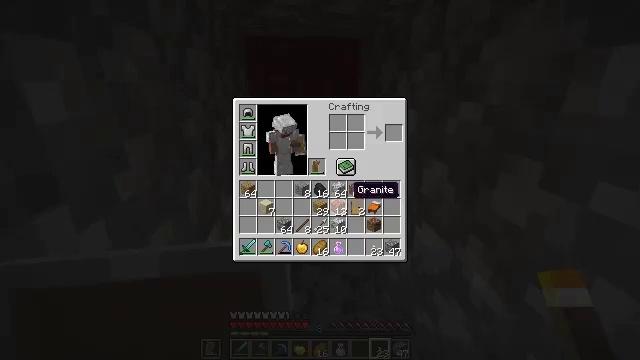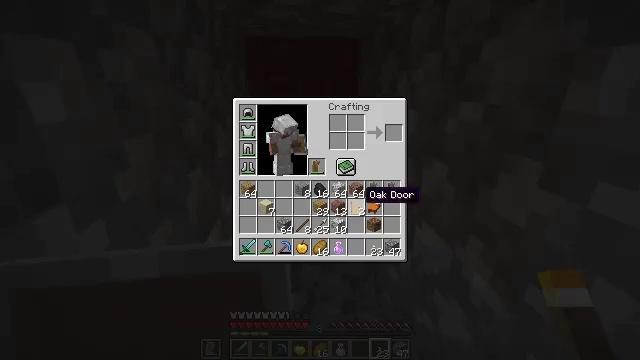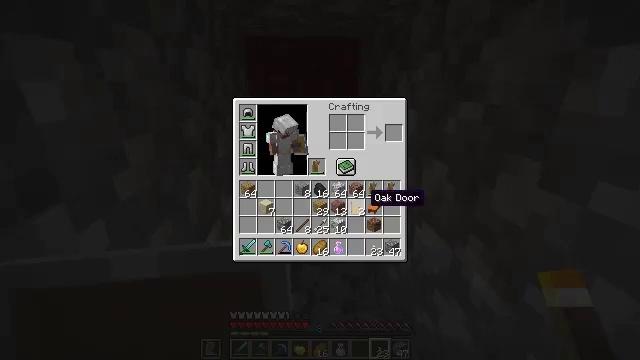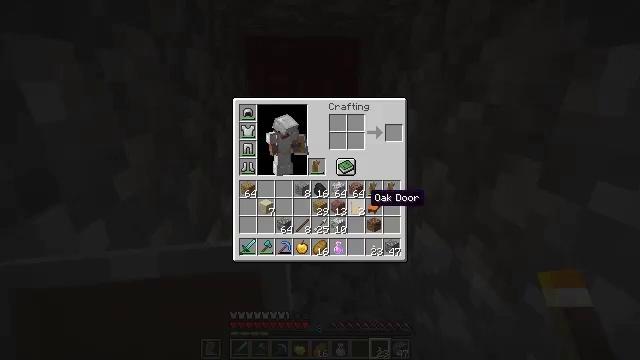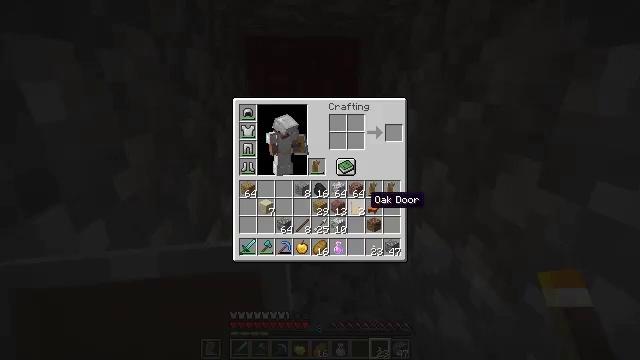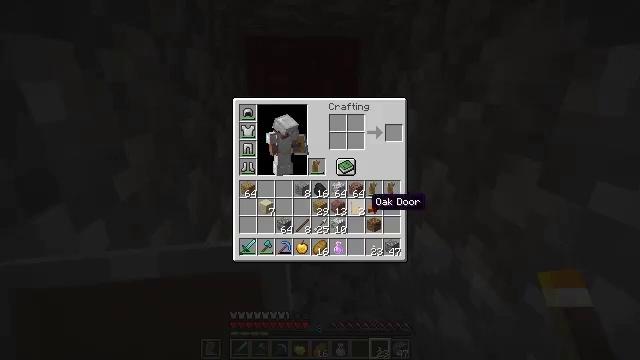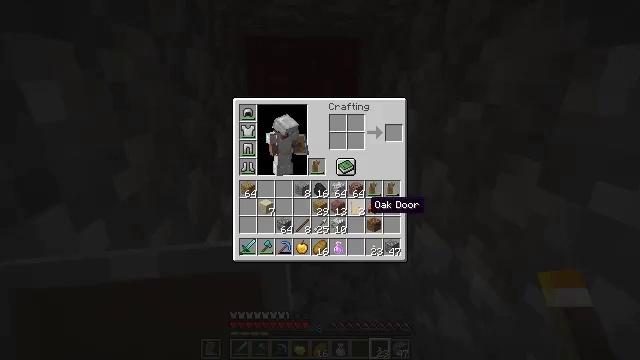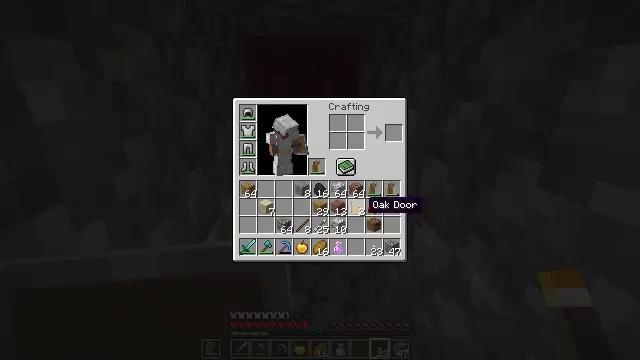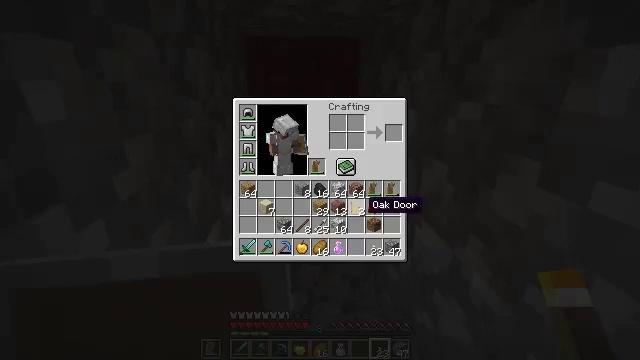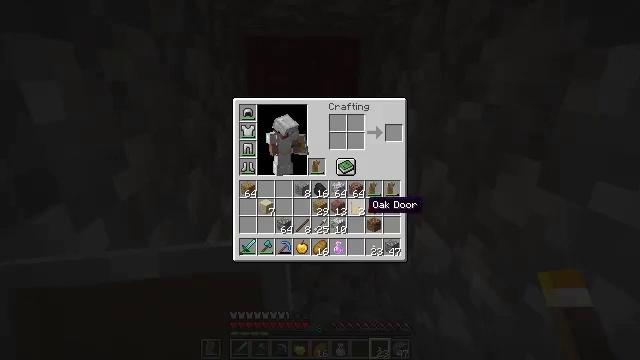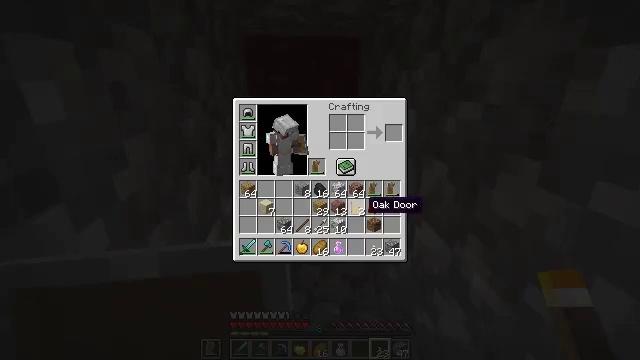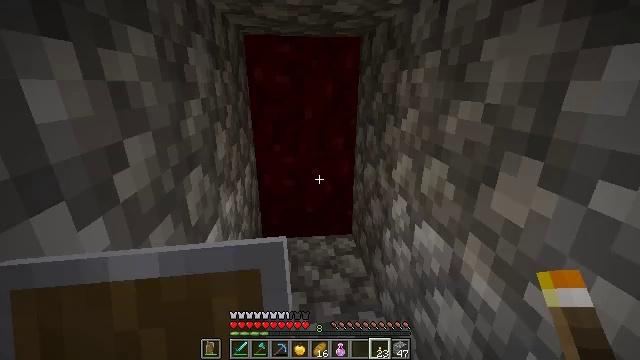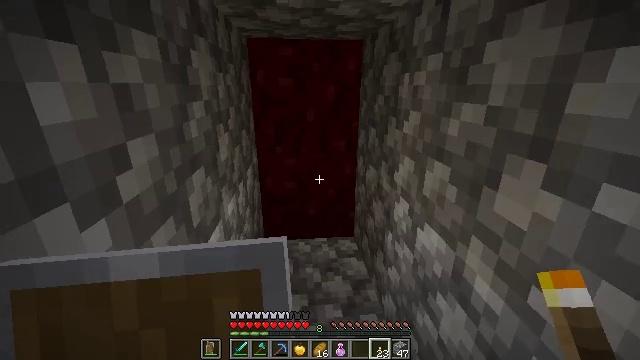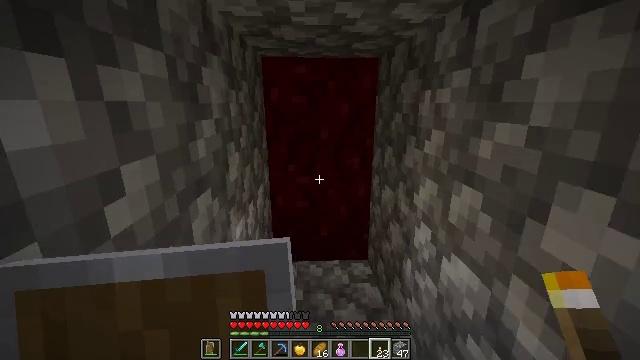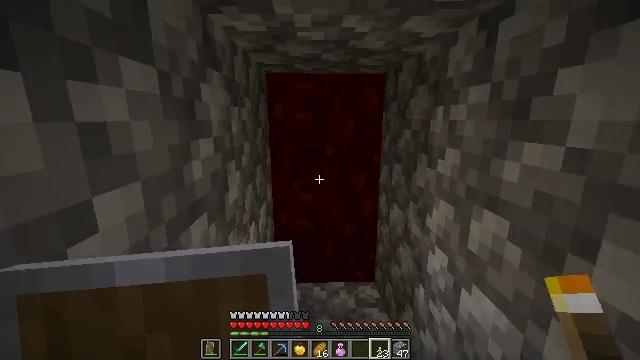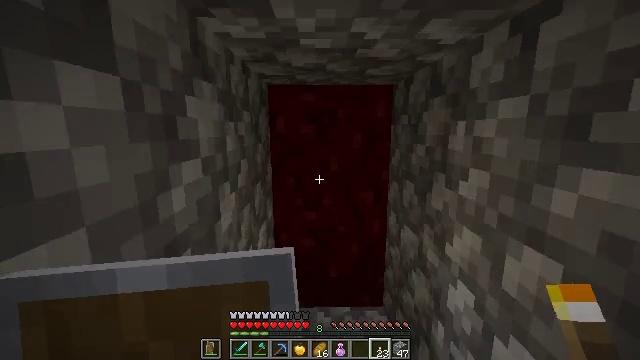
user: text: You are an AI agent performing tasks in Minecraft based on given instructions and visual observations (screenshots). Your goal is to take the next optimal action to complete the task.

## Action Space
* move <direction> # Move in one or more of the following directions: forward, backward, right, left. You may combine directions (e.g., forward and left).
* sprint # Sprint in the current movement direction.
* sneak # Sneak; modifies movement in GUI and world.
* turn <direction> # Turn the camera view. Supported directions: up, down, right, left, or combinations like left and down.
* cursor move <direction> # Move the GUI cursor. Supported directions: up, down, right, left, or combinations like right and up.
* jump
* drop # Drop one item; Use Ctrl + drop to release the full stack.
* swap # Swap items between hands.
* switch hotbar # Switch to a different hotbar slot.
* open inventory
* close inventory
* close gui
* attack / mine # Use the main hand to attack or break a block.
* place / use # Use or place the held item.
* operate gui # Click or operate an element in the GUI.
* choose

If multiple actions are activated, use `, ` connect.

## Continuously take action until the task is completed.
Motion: motion action
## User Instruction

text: Mine the nether wart block in the Nether.
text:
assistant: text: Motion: cursor move right
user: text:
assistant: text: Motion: no_op
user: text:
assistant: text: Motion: no_op
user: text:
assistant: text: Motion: no_op
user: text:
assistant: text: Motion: no_op
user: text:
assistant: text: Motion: no_op
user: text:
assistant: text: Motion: no_op
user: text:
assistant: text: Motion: no_op
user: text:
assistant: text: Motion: no_op
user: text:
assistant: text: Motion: no_op
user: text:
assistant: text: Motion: close inventory
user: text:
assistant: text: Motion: close inventory
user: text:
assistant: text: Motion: move forward, turn left and up, close inventory
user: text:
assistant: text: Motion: move forward, turn up, close inventory
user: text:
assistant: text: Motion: move forward, turn up
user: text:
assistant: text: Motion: move forward
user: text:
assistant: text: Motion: no_op
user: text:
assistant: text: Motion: no_op
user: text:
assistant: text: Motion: no_op
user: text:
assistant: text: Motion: no_op
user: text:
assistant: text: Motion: no_op
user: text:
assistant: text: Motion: no_op
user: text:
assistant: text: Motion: switch to hotbar 3
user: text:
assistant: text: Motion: switch to hotbar 3
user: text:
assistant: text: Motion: attack / mine, switch to hotbar 3
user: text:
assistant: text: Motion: attack / mine
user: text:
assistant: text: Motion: attack / mine
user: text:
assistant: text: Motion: attack / mine
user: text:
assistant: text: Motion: sneak, turn up, attack / mine
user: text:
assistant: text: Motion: sneak, turn up, attack / mine